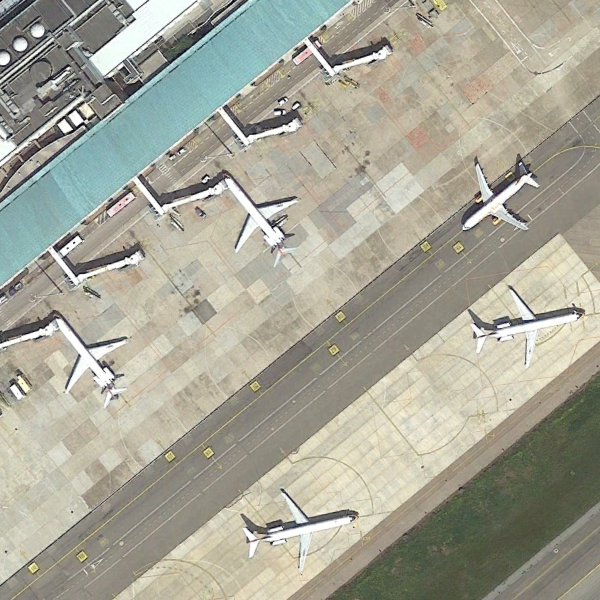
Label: Airport